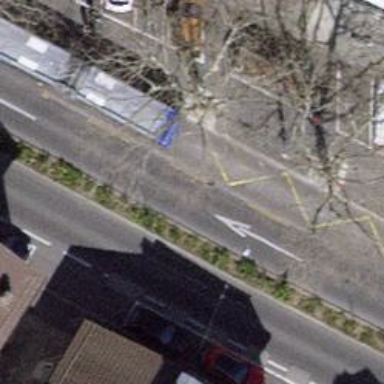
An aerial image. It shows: Primary highway with asphalt surface. It has trolley wires installed.